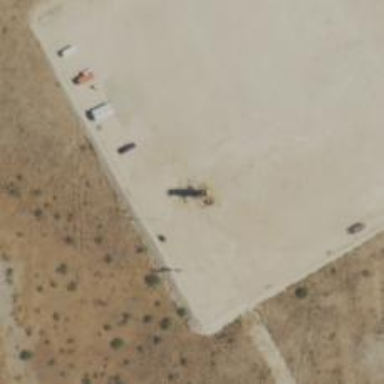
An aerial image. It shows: Petroleum well.